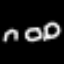
Label: octagon